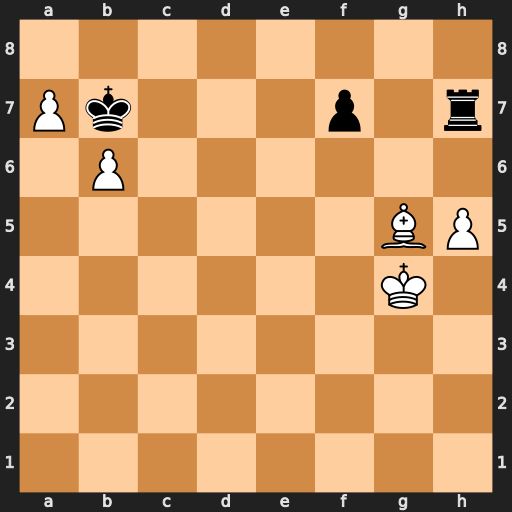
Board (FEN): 8/Pk3p1r/1P6/6BP/6K1/8/8/8
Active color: w
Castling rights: -
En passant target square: -
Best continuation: Bf6 Rh6 Kg5